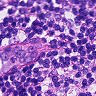
Metastatic tissue present: no